Question: I have used OWIN authentication in my application.
'''
var claims = new List<Claim>();
claims.Add(new Claim(ClaimTypes.Name, result.UserFirstName));
claims.Add(new Claim(ClaimTypes.Sid, result.UserID.ToString()));
var identity = new ClaimsIdentity(claims, DefaultAuthenticationTypes.ApplicationCookie);
'''
I want to access the UserName and UserID from different action. How can I access the values which is added in the claims?
I have tried
'''
var claims = new List<Claim>();
claims.Add(new Claim(ClaimTypes.Name, result.UserFirstName + " " + result.UserLastName));
claims.Add(new Claim(ClaimTypes.Sid, result.UserIDNumber.ToString()));
var identity = new ClaimsIdentity(claims, DefaultAuthenticationTypes.ApplicationCookie);
var authenticationManager = Request.GetOwinContext().Authentication;
authenticationManager.SignIn(identity);
var claimsPrincipal = new ClaimsPrincipal(identity);
Thread.CurrentPrincipal = claimsPrincipal;
'''

I can view the values inside the quick window. But even though I couldn't access the value. How to get the value?
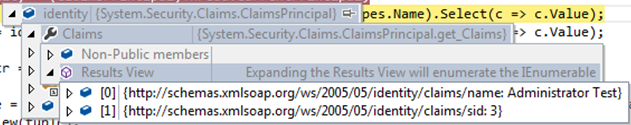
Answer: You need to set your 'Thread.CurrentPrincipal' after login i.e.
'''
var claims = new List<Claim>();
claims.Add(new Claim(ClaimTypes.Name, result.UserFirstName));
claims.Add(new Claim(ClaimTypes.Sid, result.UserID.ToString()));
var identity = new ClaimsIdentity(claims, DefaultAuthenticationTypes.ApplicationCookie);
var claimsPrincipal = new ClaimsPrincipal(identity);
// Set current principal
Thread.CurrentPrincipal = claimsPrincipal;
'''
Then the following will retrieve the values.
'''
//Get the current claims principal
var identity = (ClaimsPrincipal)Thread.CurrentPrincipal;
// Get the claims values
var name = identity.Claims.Where(c => c.Type == ClaimTypes.Name)
.Select(c => c.Value).SingleOrDefault();
var sid = identity.Claims.Where(c => c.Type == ClaimTypes.Sid)
.Select(c => c.Value).SingleOrDefault();
'''